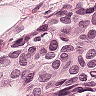
Metastatic tissue present: yes